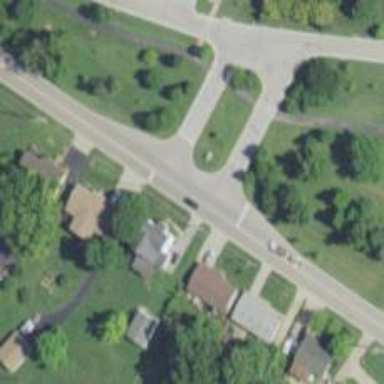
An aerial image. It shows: Road with stop sign.